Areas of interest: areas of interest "Yingtai 1958"
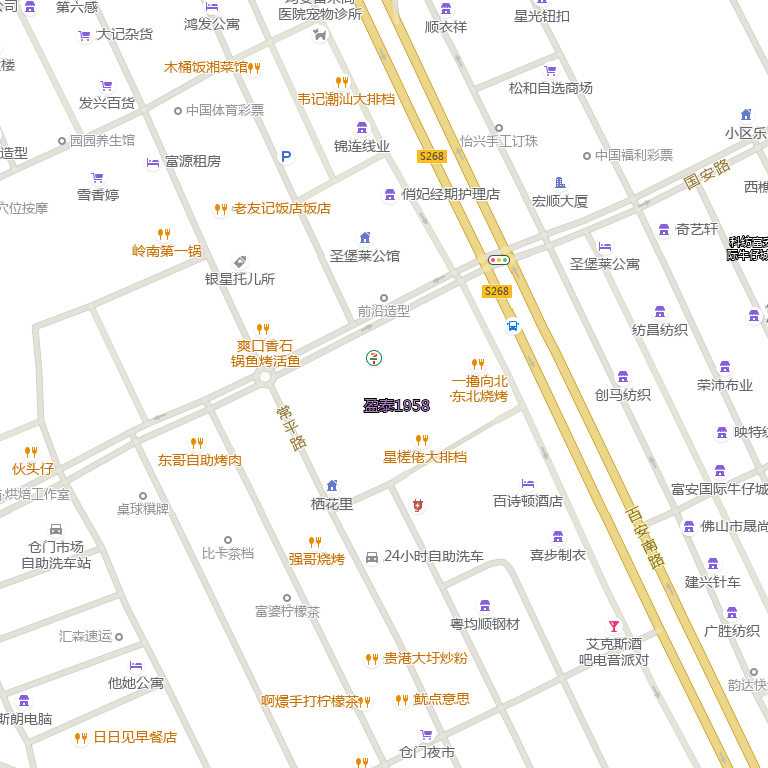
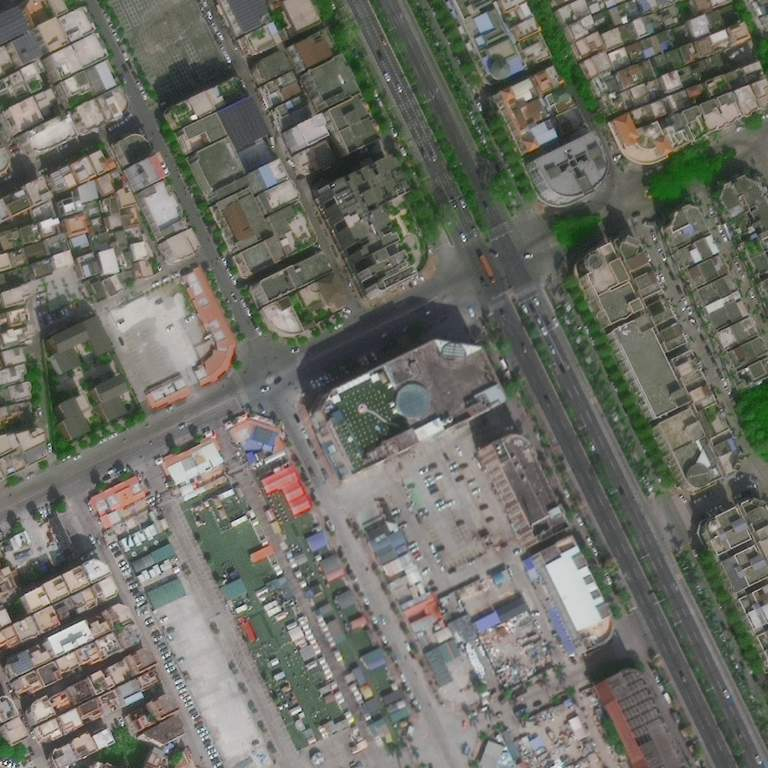